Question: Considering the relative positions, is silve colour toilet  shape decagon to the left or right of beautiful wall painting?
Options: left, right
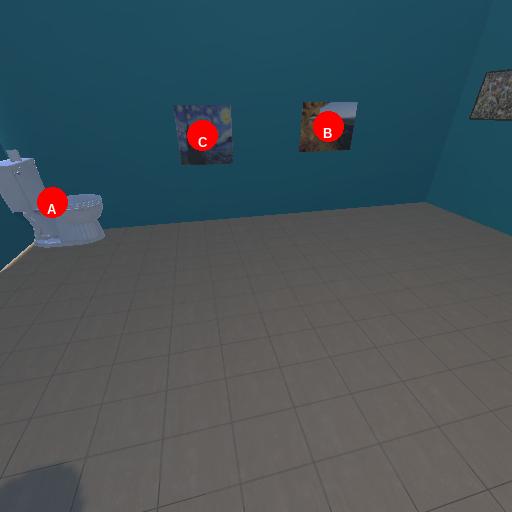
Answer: left